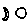
Label: moon